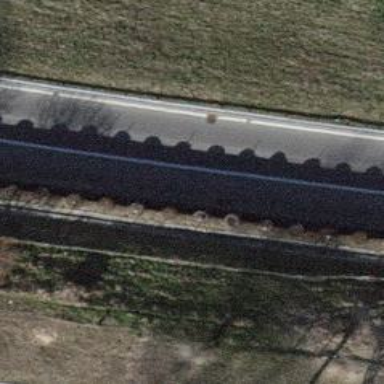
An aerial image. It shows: Retaining wall.